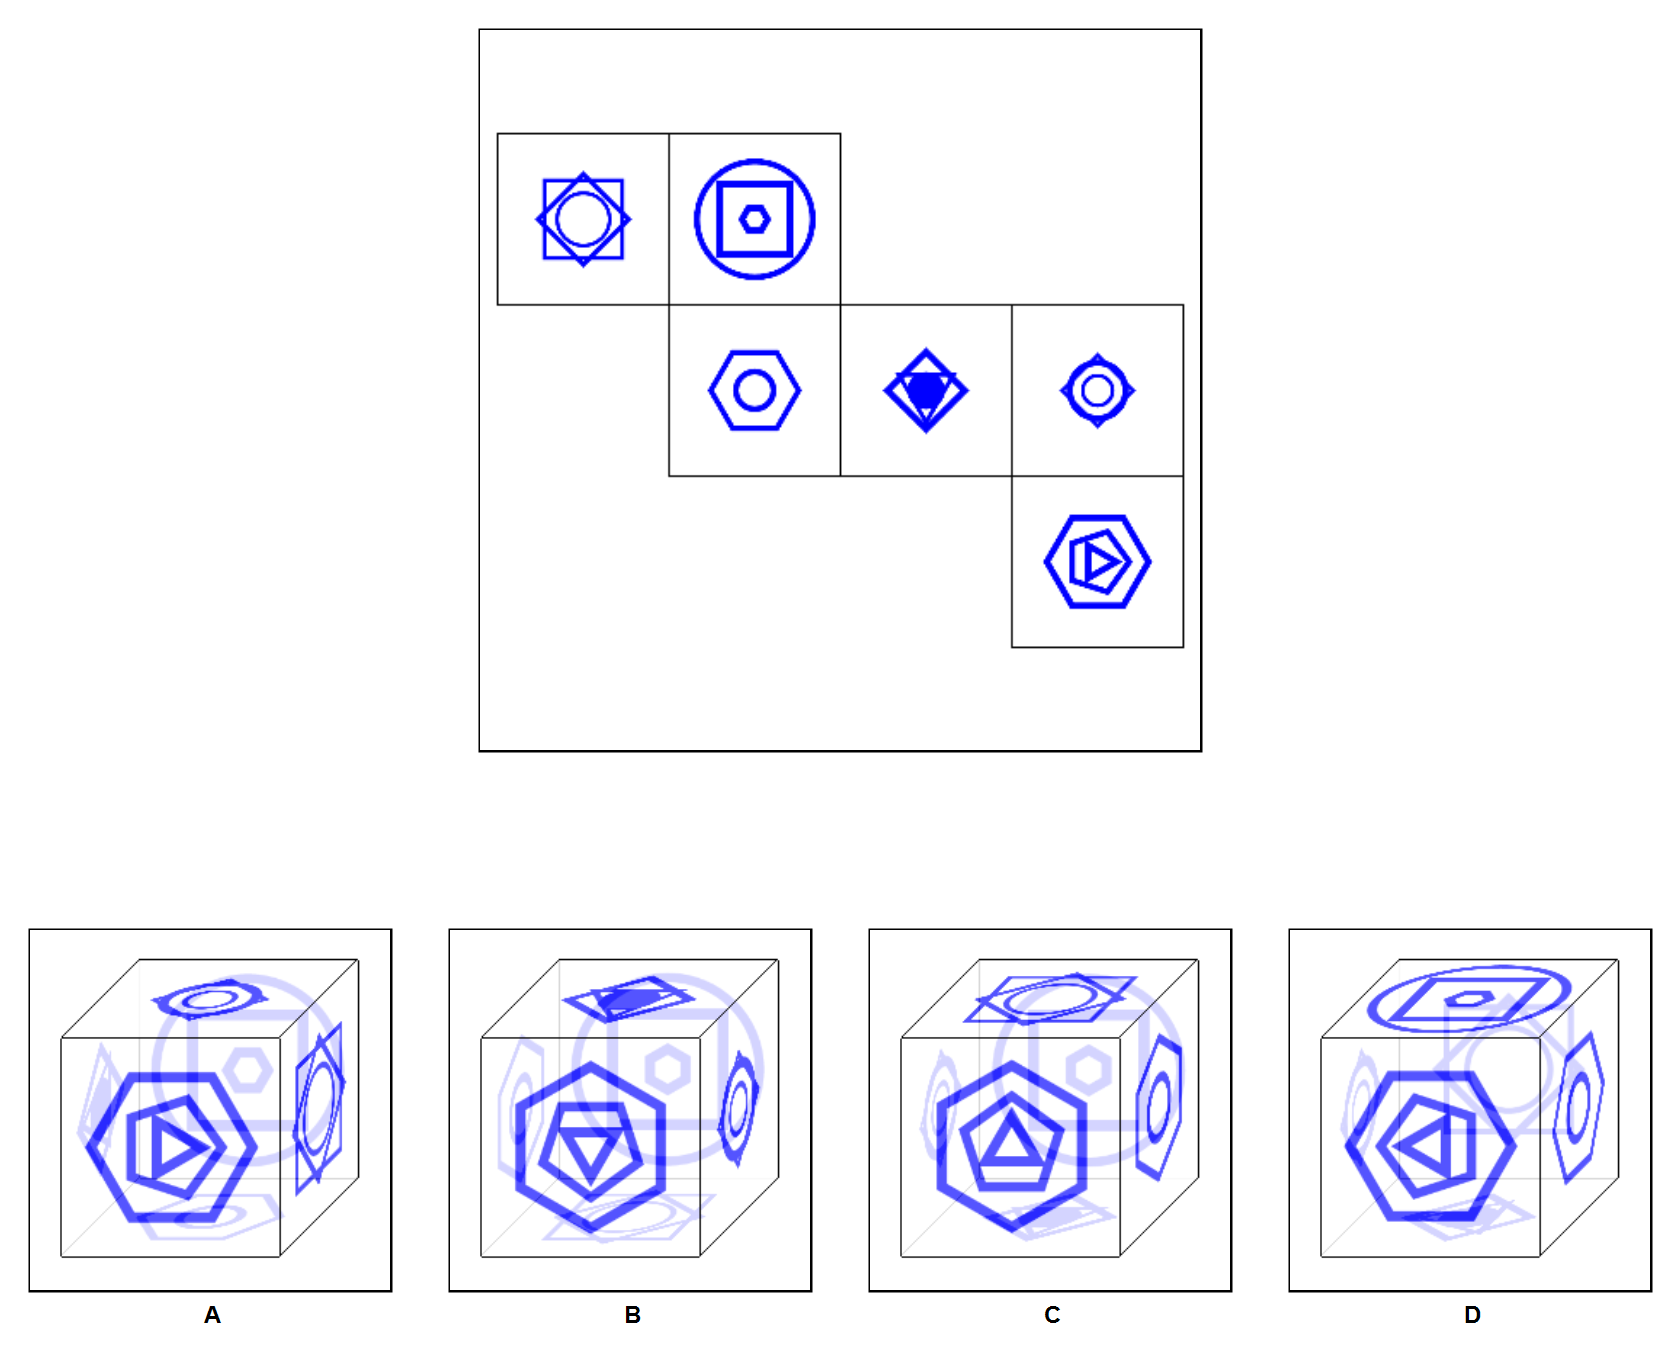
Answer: D